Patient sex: M
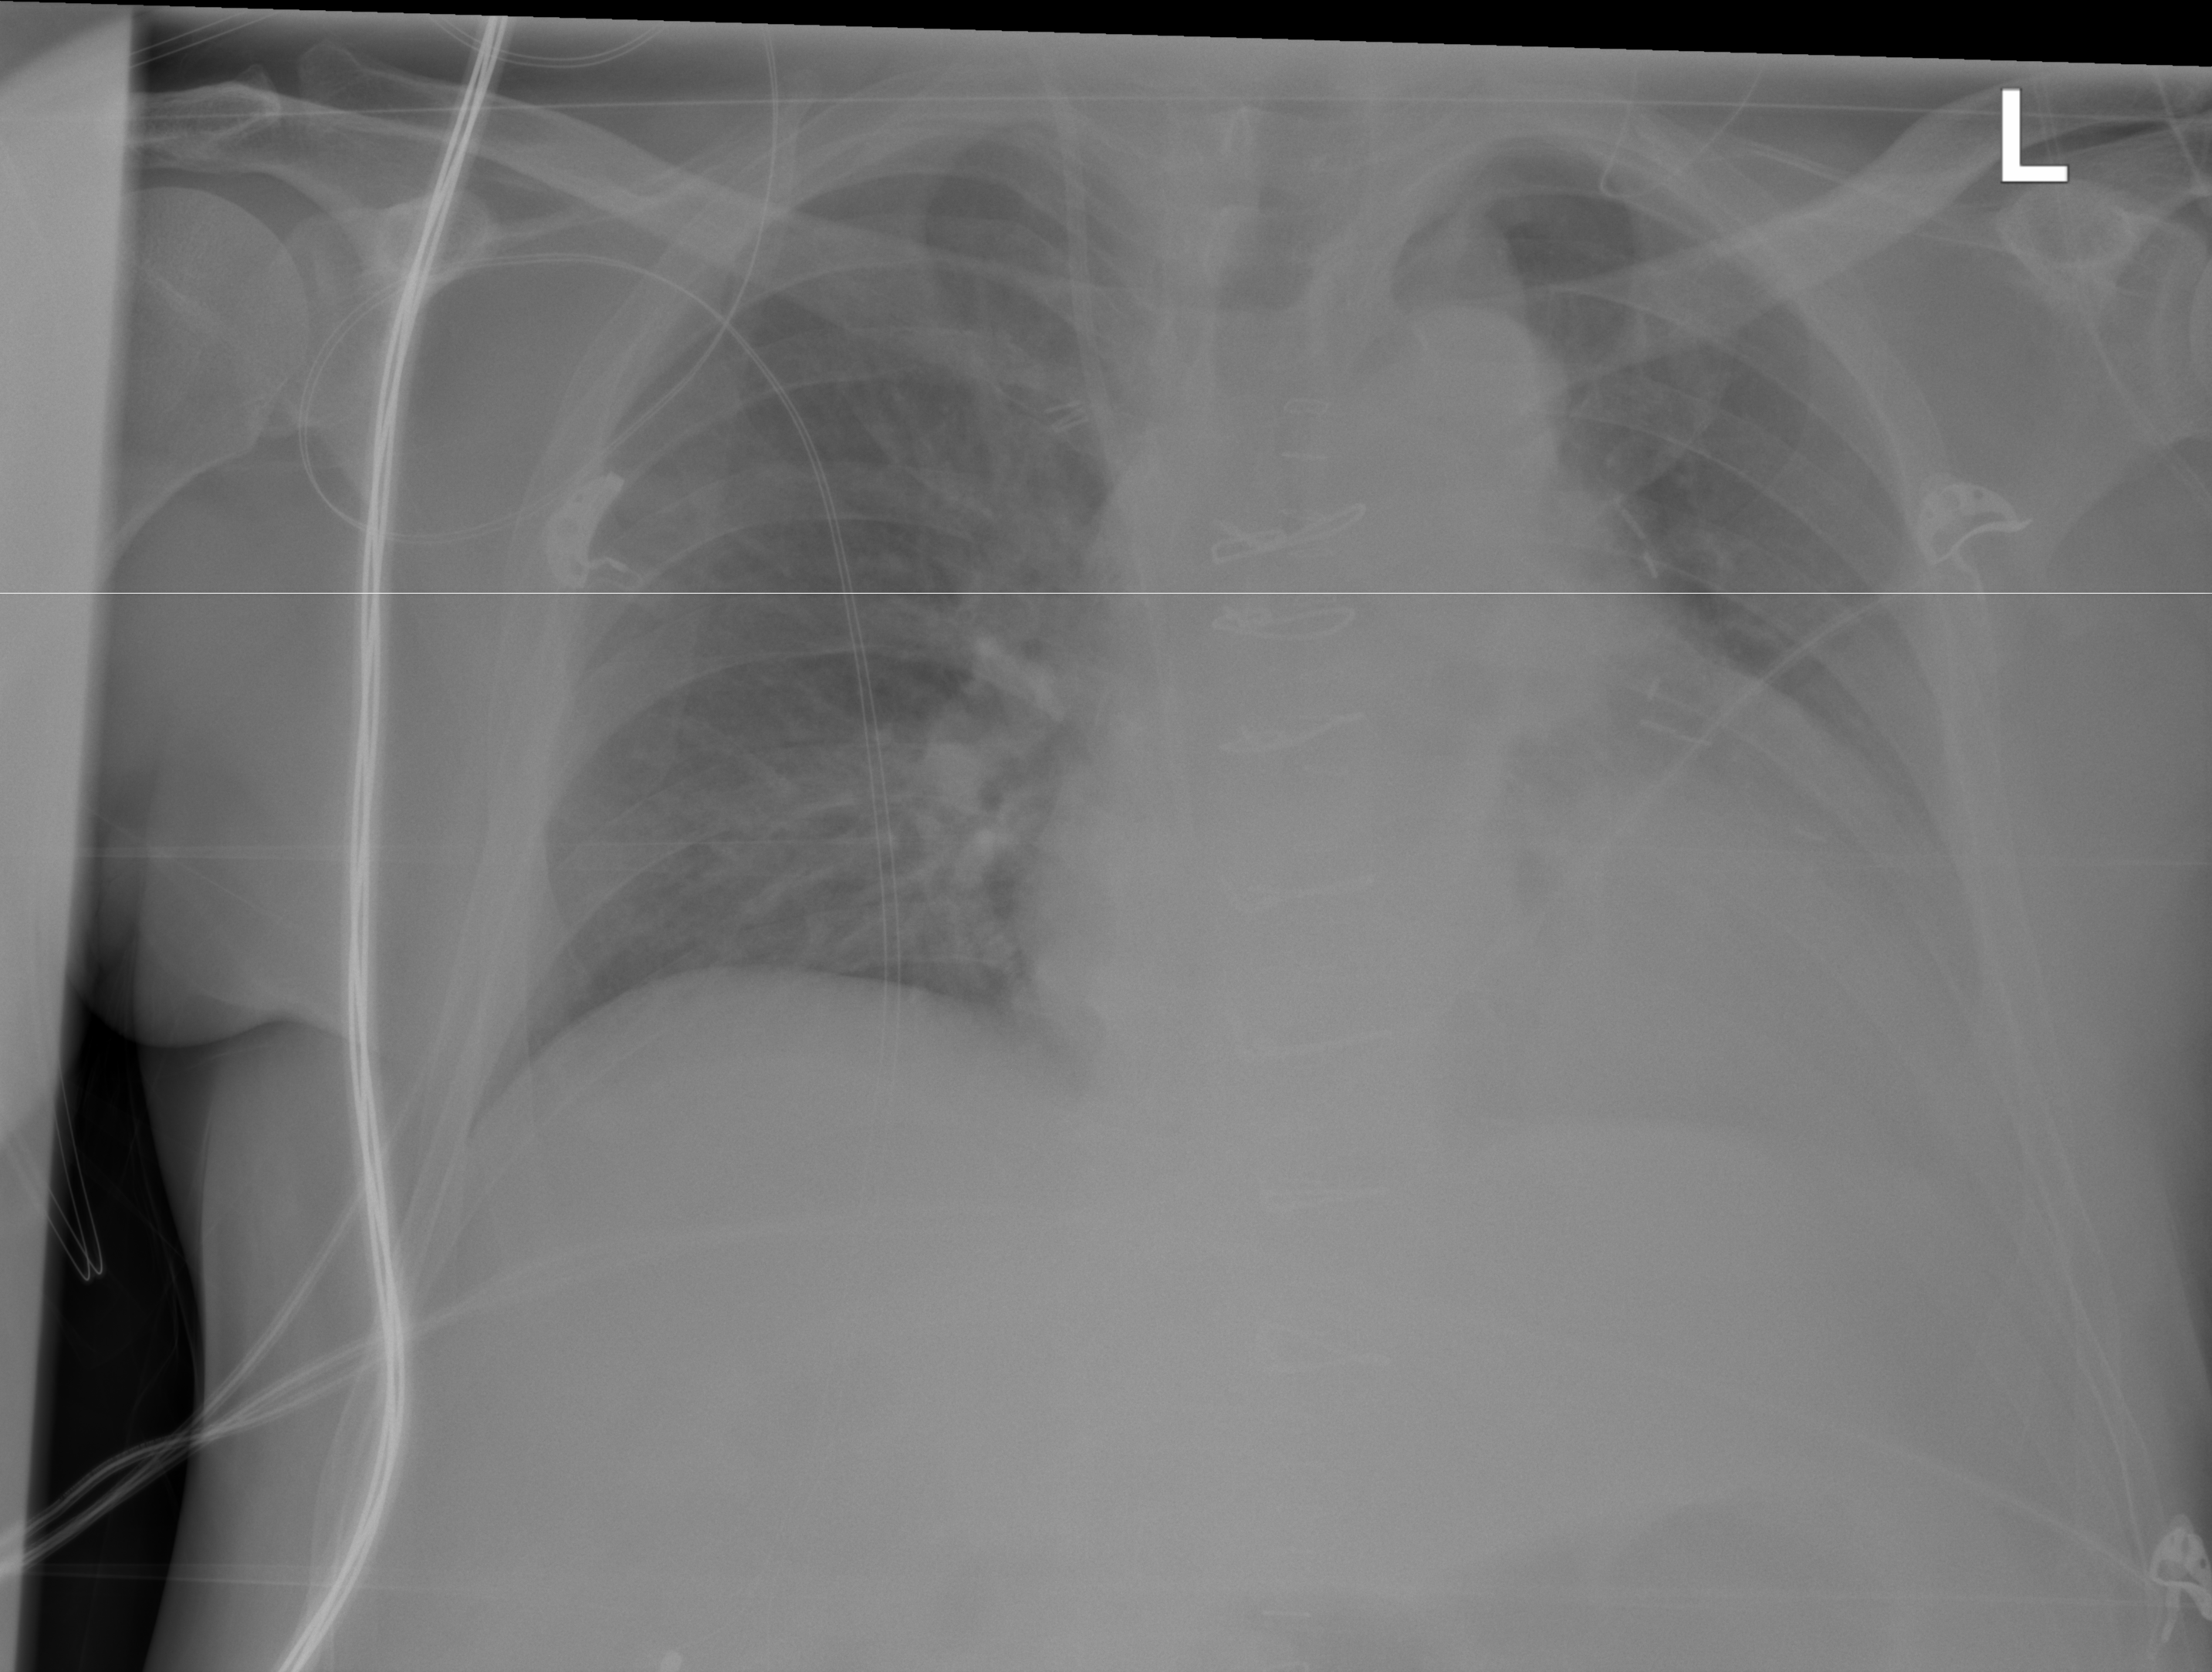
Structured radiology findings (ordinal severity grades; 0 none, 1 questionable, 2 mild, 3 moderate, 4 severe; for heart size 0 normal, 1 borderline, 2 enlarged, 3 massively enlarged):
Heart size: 2
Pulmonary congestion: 2
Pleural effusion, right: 0
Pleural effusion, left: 2
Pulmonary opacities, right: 0
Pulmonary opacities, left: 0
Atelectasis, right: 2
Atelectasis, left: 0